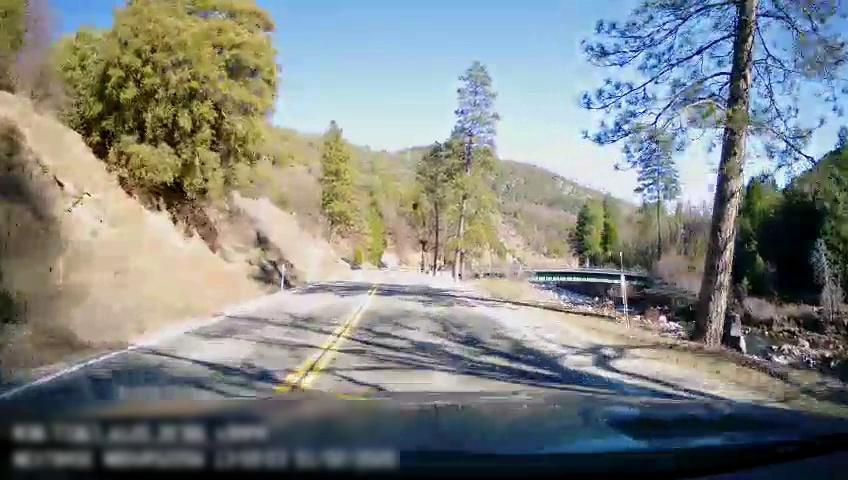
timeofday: Day
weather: Sunny
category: Drivable Space
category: Drivable Space
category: Lanes | Opposite Lane
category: Lanes | Opposite Lane
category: Lanes | Current Lane